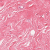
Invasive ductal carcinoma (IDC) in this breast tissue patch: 0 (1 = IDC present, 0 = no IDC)